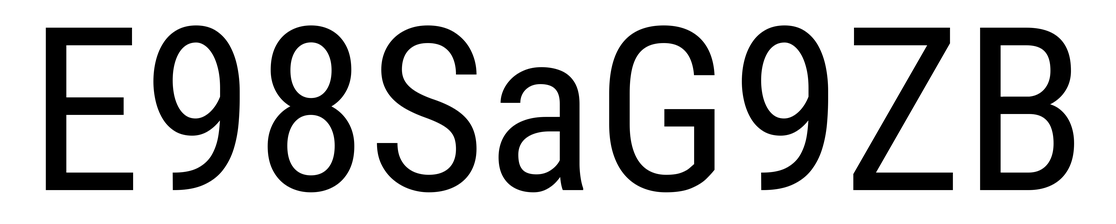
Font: Roboto_Condensed_Regular